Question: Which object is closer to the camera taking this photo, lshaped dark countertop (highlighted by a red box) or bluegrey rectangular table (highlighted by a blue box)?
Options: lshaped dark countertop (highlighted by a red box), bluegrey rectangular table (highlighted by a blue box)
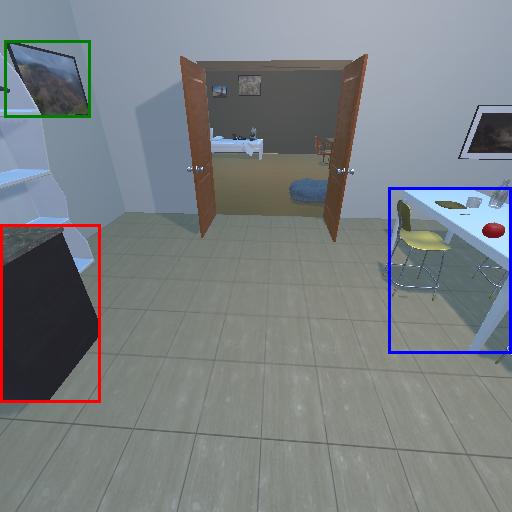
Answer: lshaped dark countertop (highlighted by a red box)